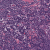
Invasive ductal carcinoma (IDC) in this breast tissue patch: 0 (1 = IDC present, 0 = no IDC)